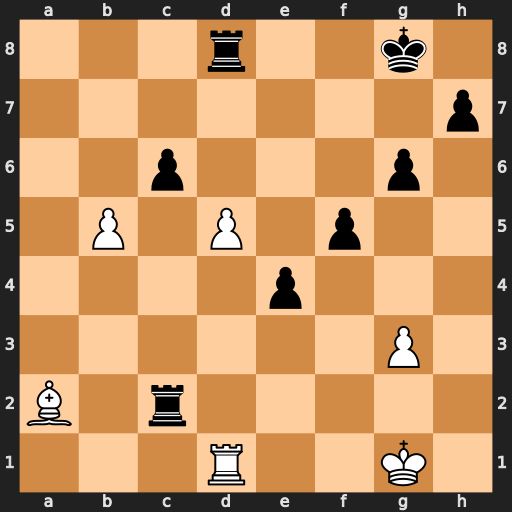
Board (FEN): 3r2k1/7p/2p3p1/1P1P1p2/4p3/6P1/B1r5/3R2K1
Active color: w
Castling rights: -
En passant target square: -
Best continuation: dxc6+ Kg7 Rxd8